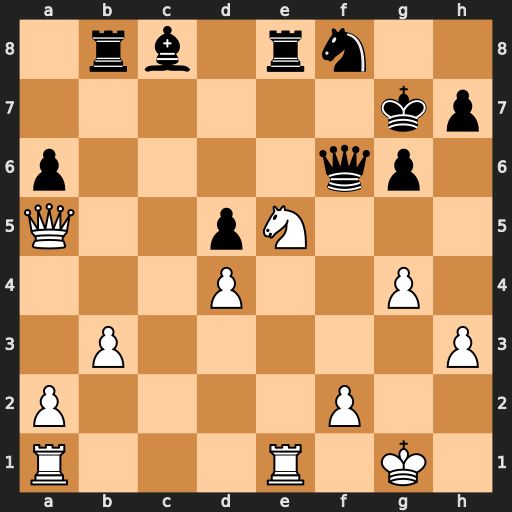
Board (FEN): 1rb1rn2/6kp/p4qp1/Q2pN3/3P2P1/1P5P/P4P2/R3R1K1
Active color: w
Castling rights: -
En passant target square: -
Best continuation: Qc7+ Bd7 Nxd7 Qf7 Qxb8 Rxb8 Nxb8